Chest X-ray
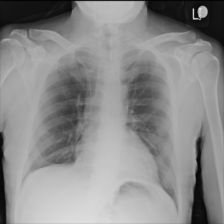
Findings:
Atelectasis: negative
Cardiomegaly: negative
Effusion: negative
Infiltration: negative
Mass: negative
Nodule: negative
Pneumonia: negative
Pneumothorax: negative
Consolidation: negative
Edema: negative
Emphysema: negative
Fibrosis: negative
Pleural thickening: negative
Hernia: negative